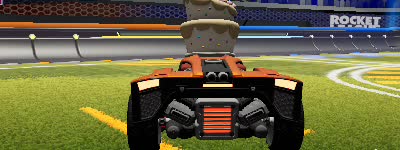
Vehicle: breakout